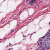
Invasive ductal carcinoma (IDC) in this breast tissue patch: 0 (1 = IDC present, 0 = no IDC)